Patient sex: F
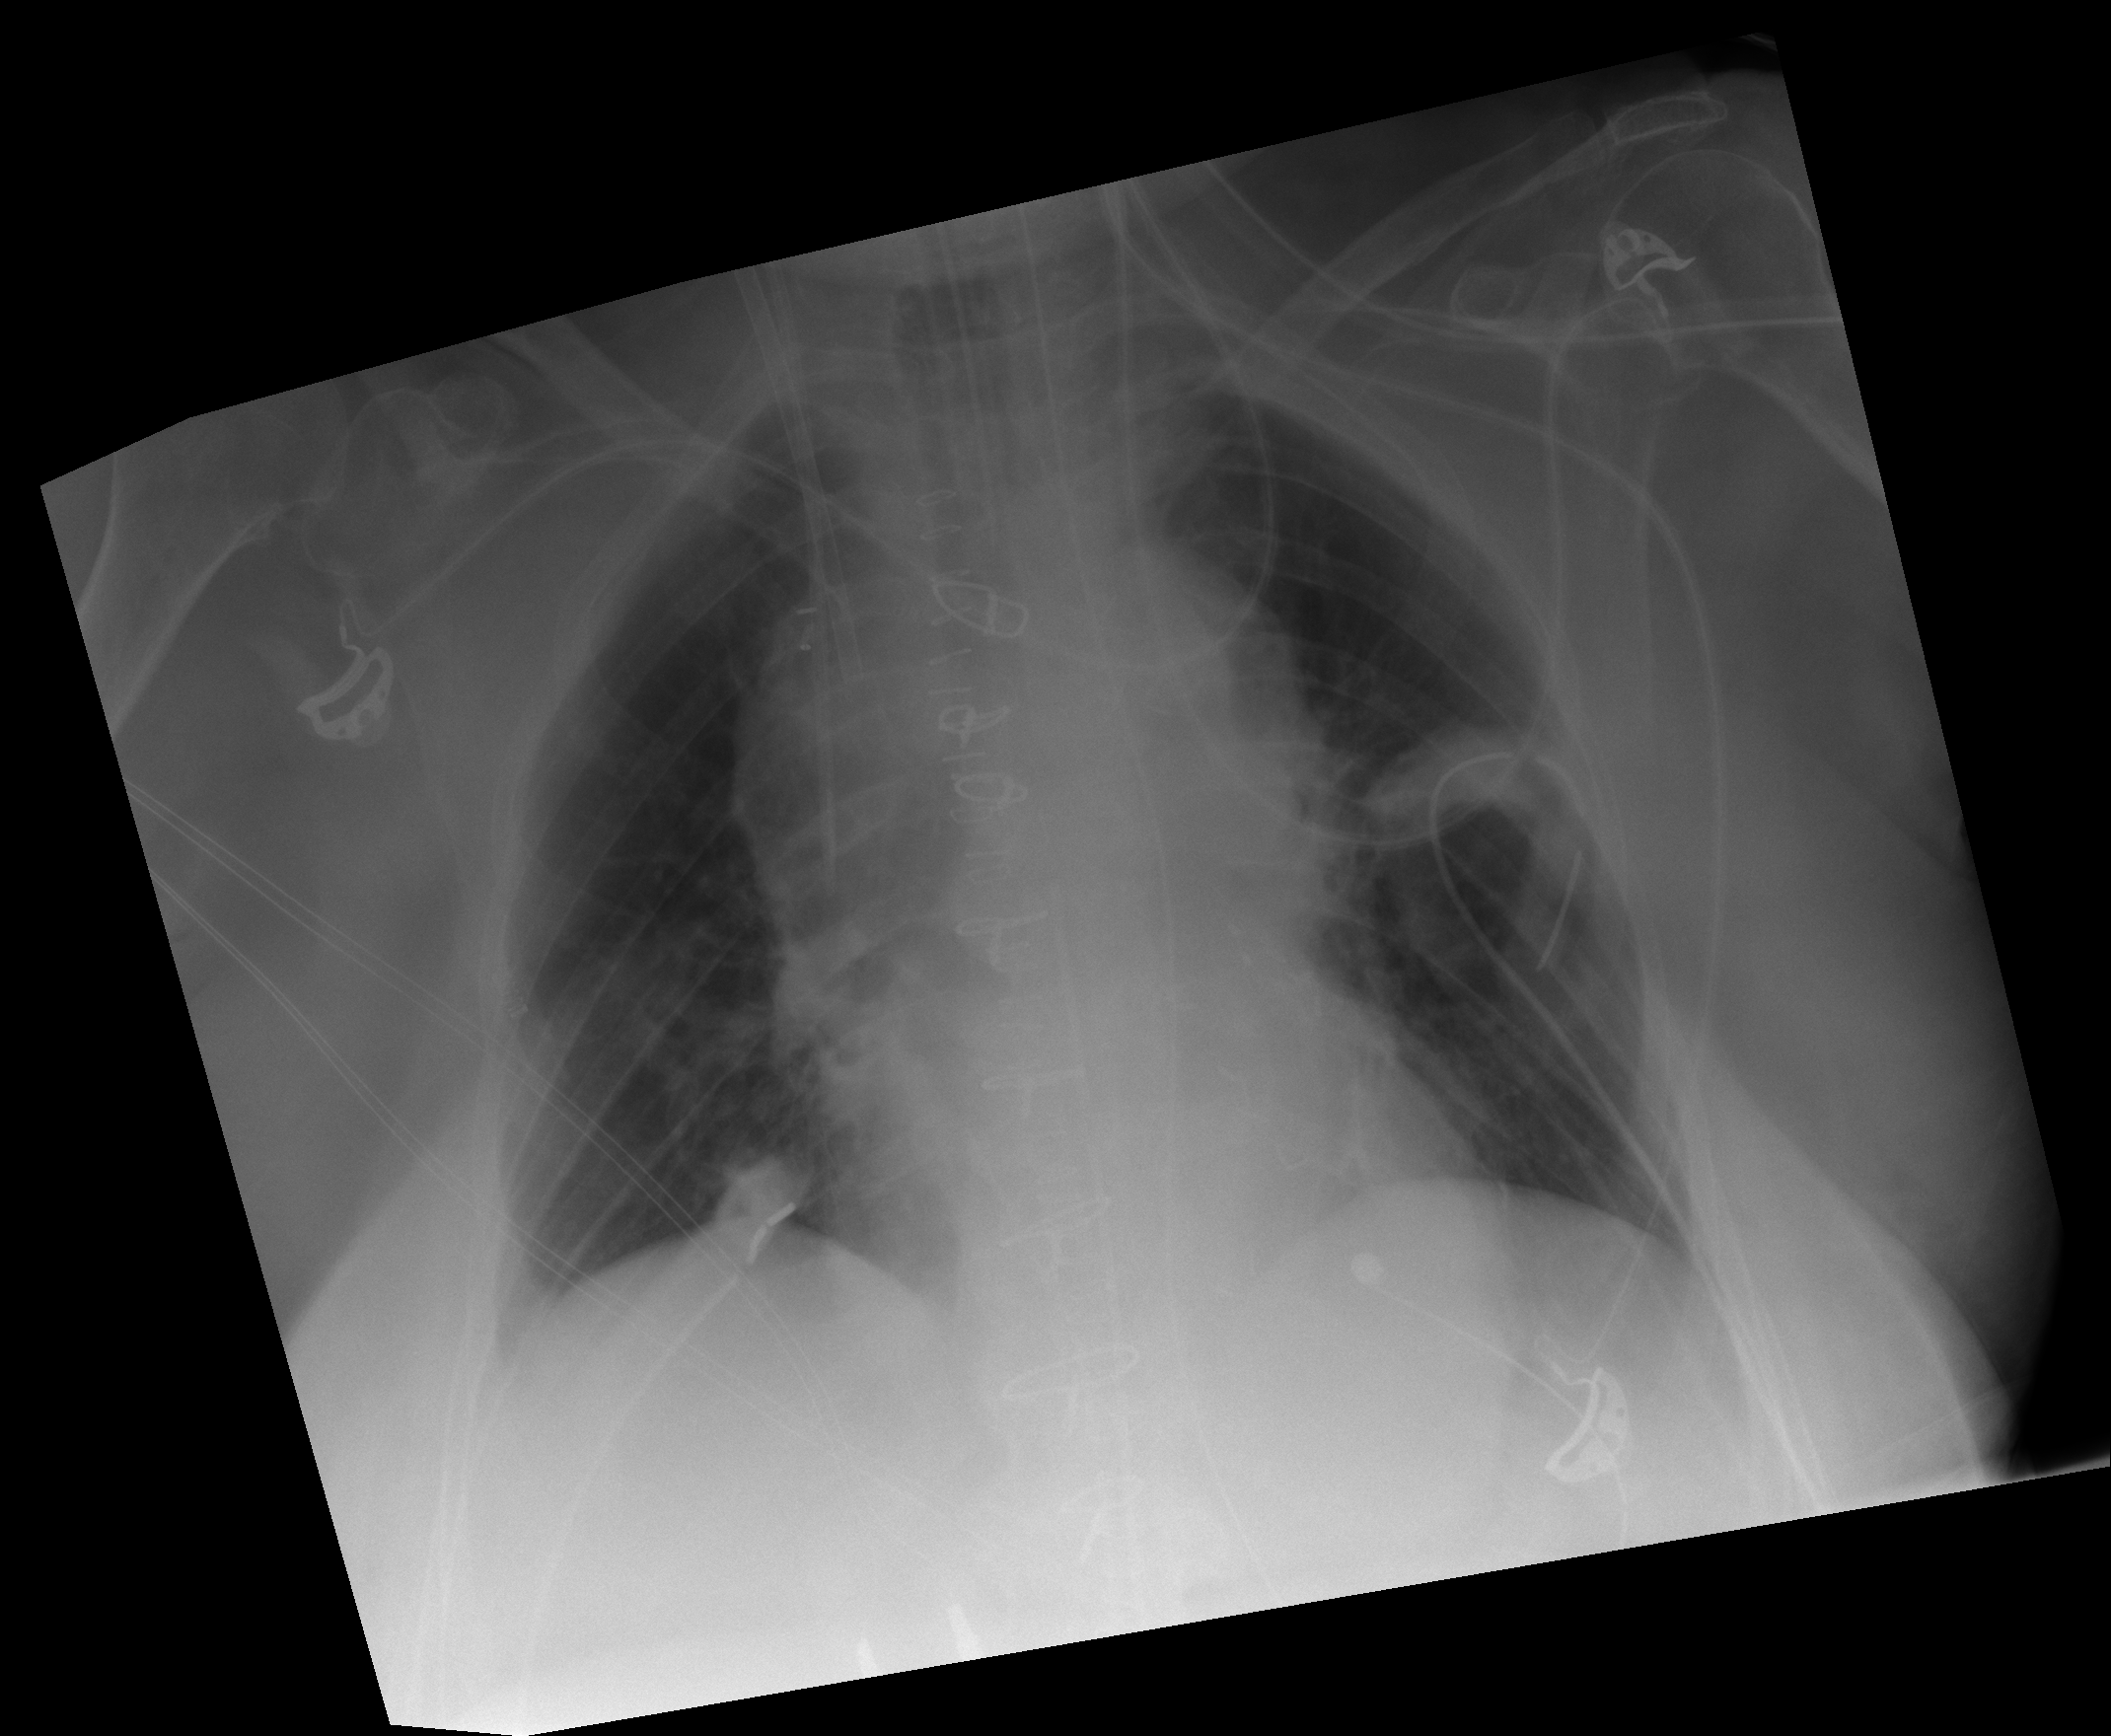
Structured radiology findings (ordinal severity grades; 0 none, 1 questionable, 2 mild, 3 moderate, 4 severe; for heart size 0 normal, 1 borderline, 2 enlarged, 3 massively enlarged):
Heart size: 0
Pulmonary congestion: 1
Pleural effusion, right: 0
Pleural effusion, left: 0
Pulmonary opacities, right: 0
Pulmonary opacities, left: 0
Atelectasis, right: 0
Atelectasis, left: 0